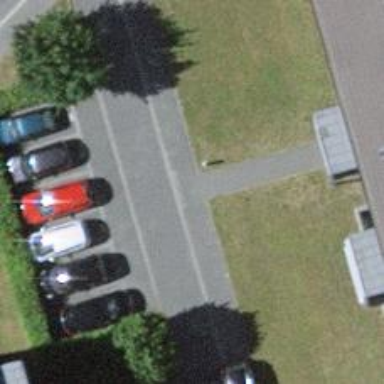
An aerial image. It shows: Footway surfaced with paving stones.